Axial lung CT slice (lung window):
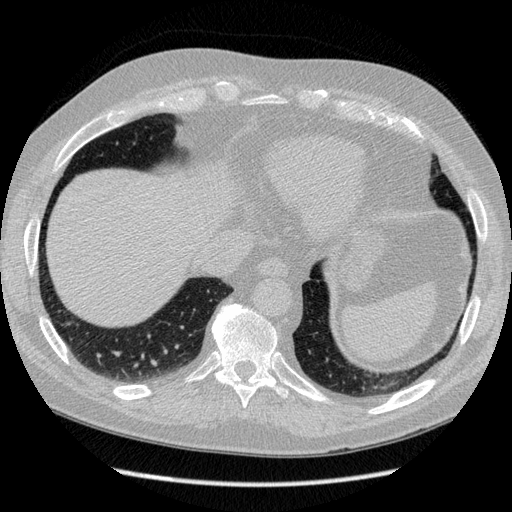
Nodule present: no